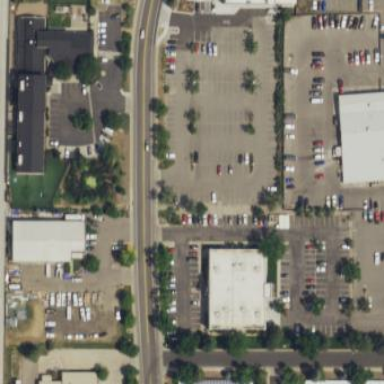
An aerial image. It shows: Parking area.